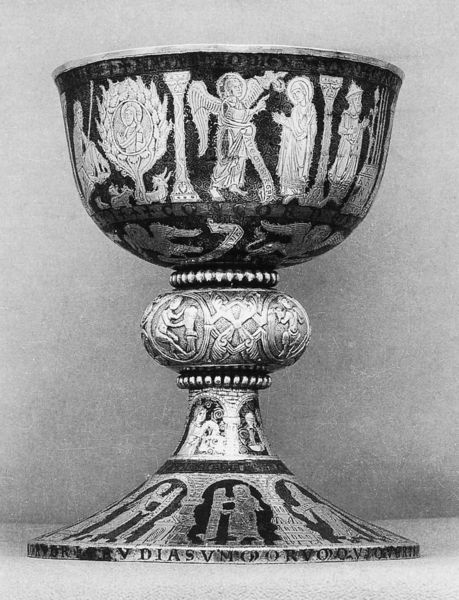
Titel: Kelch von Trzemeszno
Institution: Gniezno, Domschatz
Schlagwörter: dunkel, feuer, flügel, fuß, menschen, frau, hell, schwarz, säule, säulen, weiss, muster, ornament, alt, bibel, schale, silber, sockel, busch, figur, gold, kelch, schön, engel, bogen, rand, figuren, könig, inschrift, dekor, ornamente, verzierung, metall, foto, bögen, griff, gefäß, schwarzweiss, gravur, knauf, heiligenschein, christus, christlich, religiös, heiliger, heilige, pokal, maria, email, sakral, verkündigung, gral, perlstab, romanisch, latein, jude, mandorla, dornbusch, engeö, dias, zieseliert